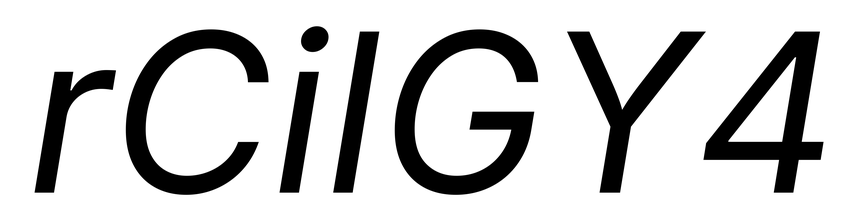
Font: Inter-Italic_Italic